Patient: sex M, age 62
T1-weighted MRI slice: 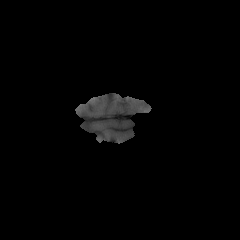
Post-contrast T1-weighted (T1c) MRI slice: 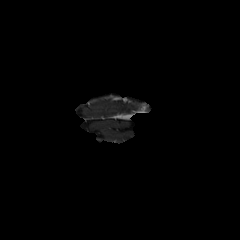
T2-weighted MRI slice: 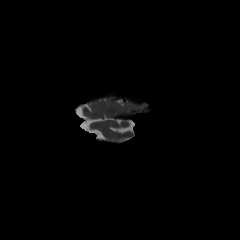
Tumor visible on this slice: no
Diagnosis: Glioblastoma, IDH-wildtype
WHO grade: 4